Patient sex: M
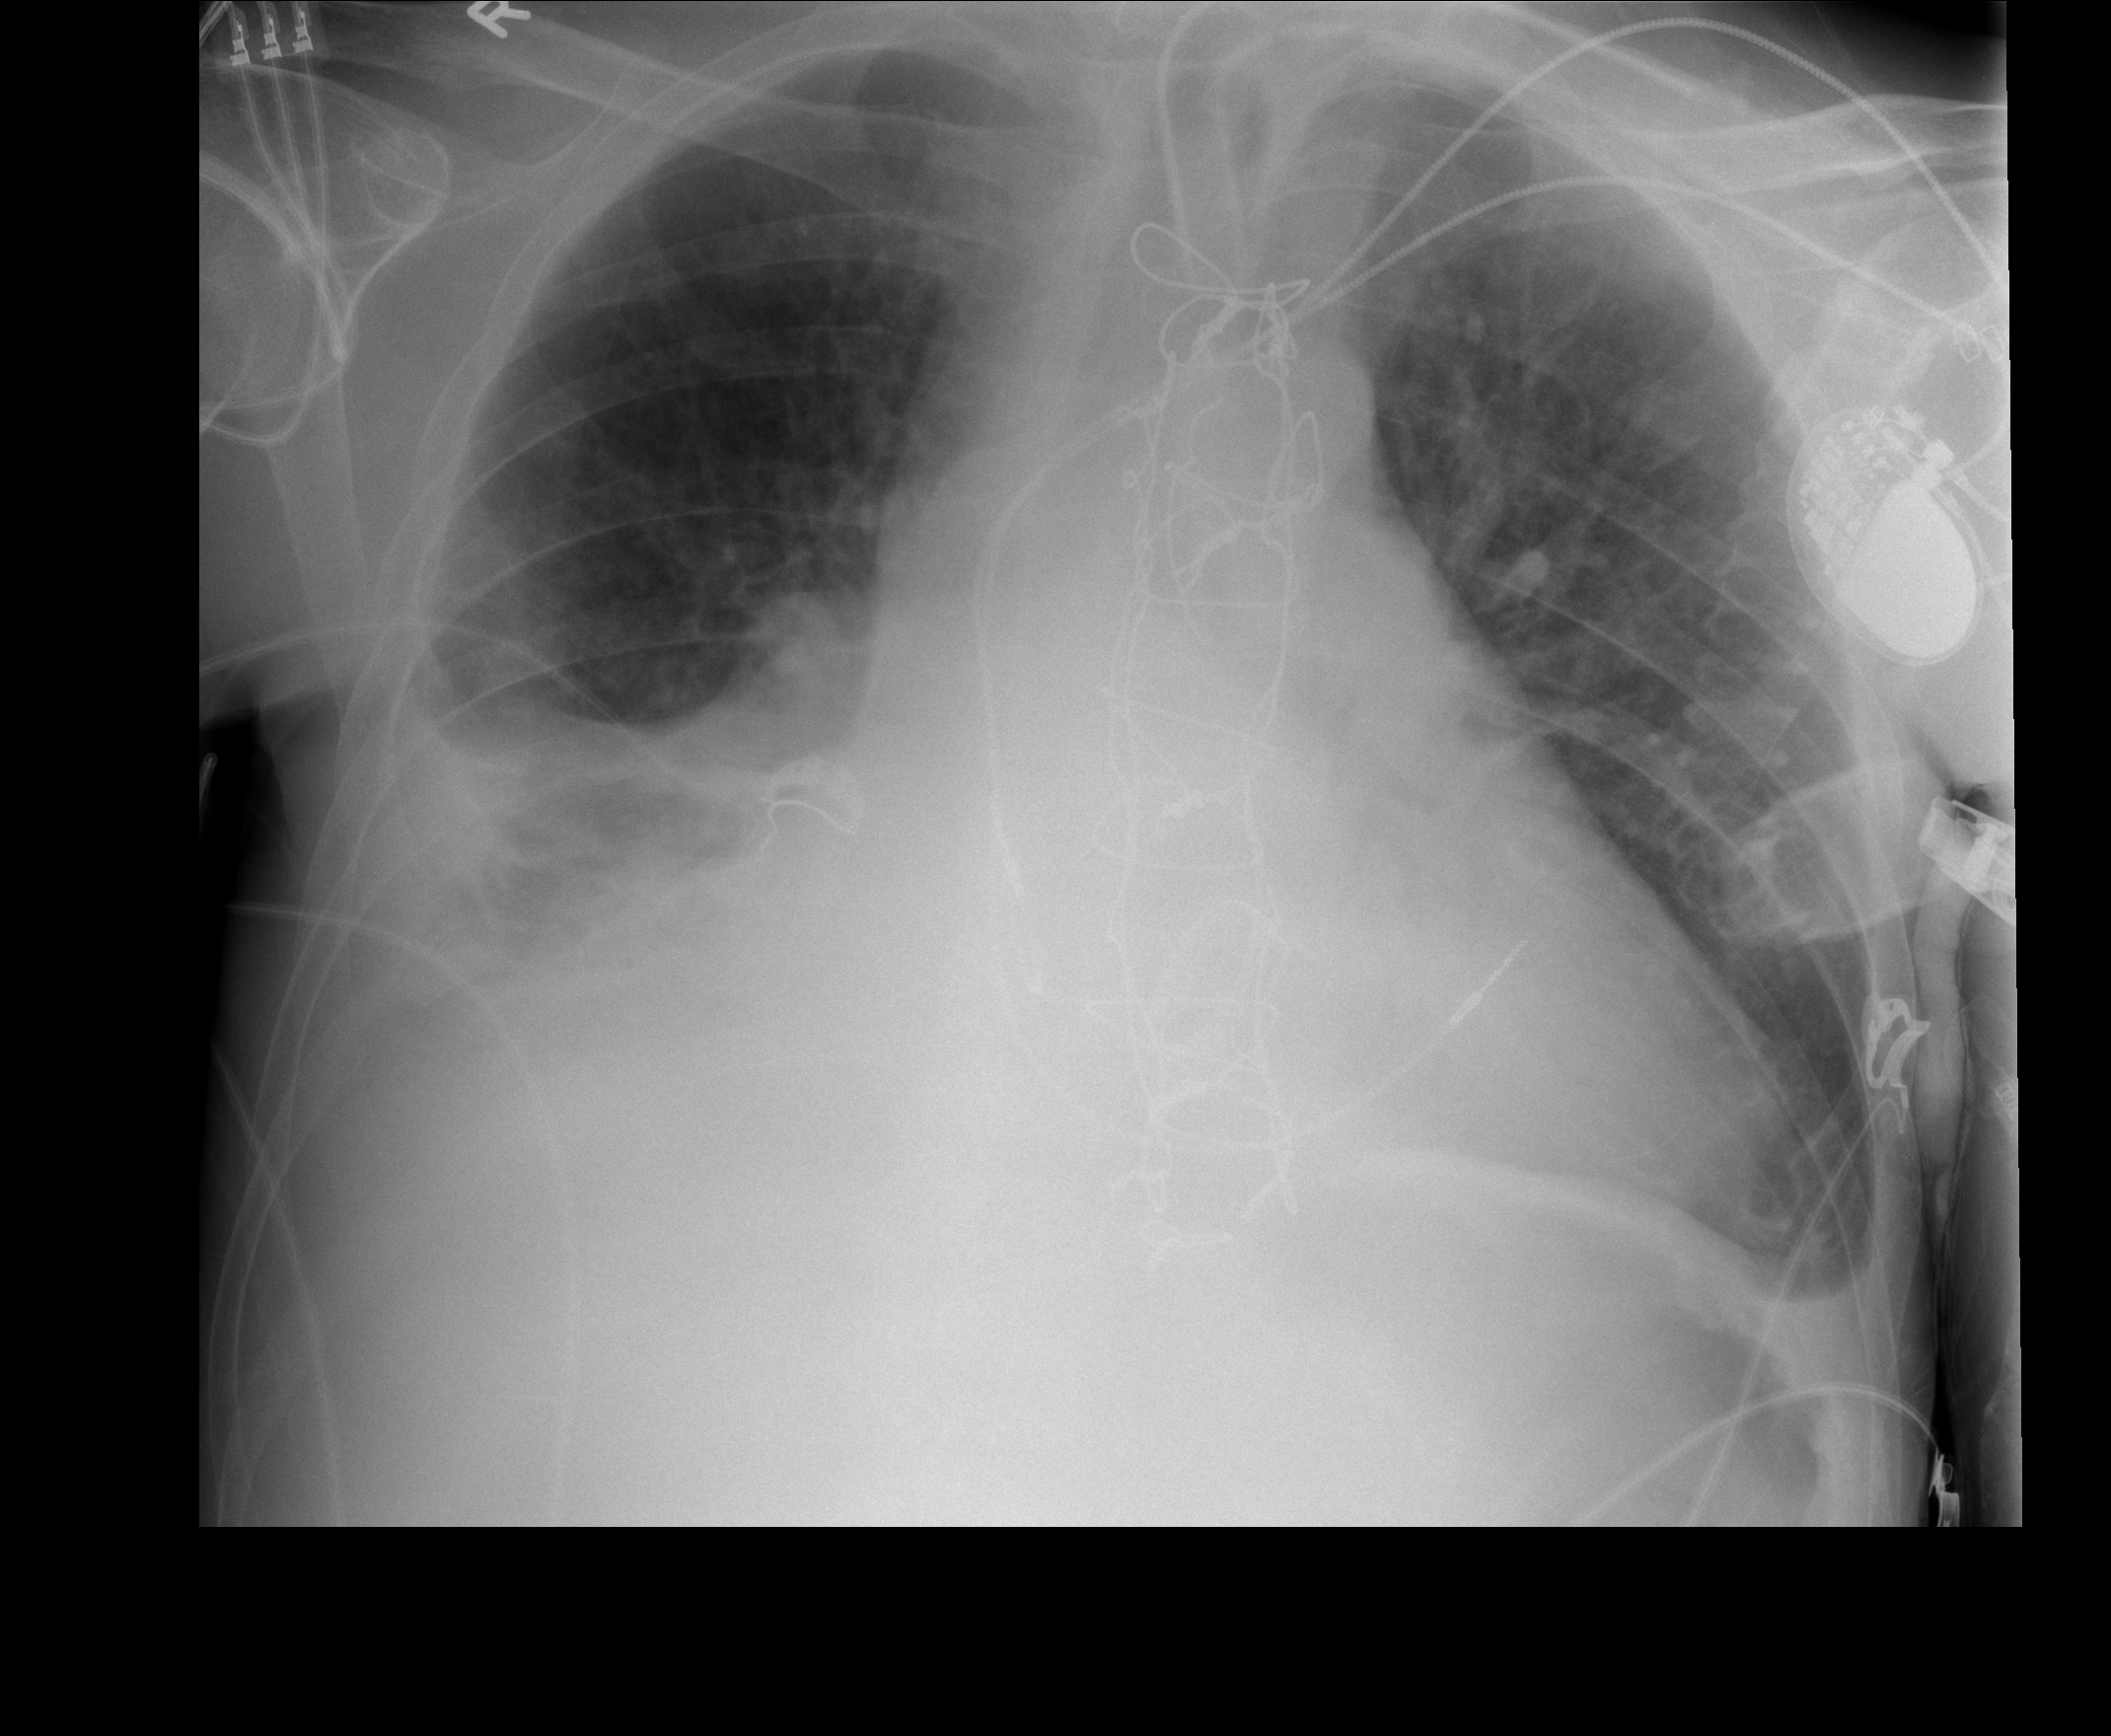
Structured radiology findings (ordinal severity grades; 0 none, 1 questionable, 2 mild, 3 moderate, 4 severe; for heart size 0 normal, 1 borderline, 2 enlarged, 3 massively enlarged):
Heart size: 3
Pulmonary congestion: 0
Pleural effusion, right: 3
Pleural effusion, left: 2
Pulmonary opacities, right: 0
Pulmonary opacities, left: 0
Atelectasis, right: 3
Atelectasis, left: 2